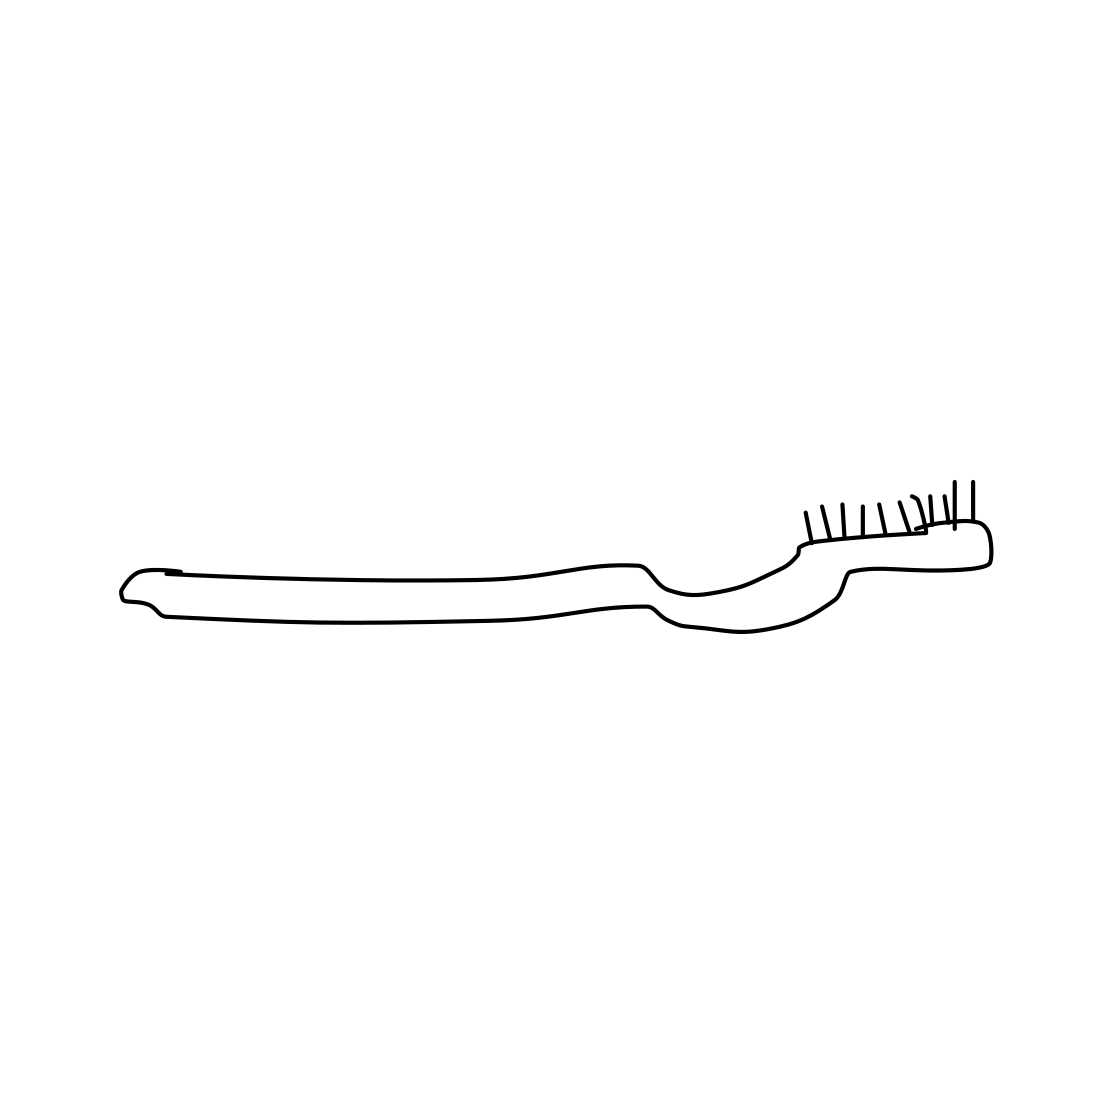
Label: toothbrush